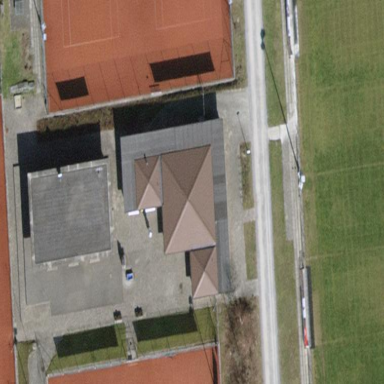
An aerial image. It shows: Building with tiled roof.